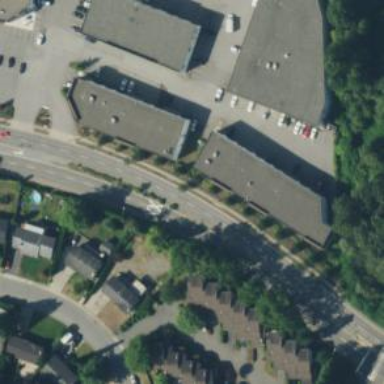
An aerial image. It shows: Industrial building.